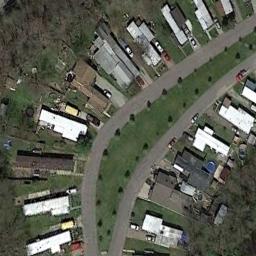
Label: residential